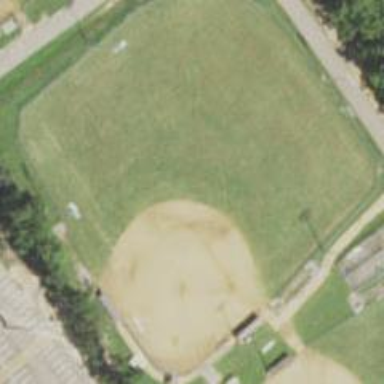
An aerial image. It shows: Baseball pitch for leisure land activities.